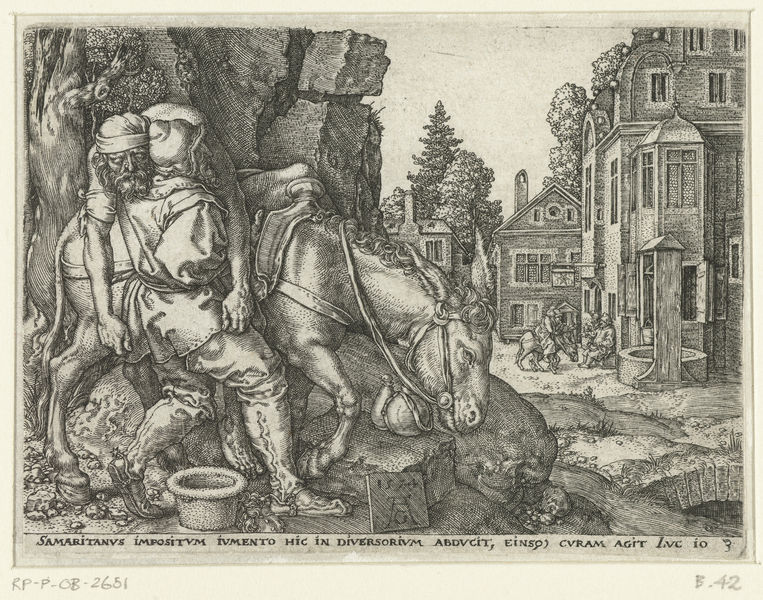
Titel: Barmhartige Samaritaan legt de gewonde man op zijn ezel
Künstler: Heinrich Aldegrever
Standort: Amsterdam
Institution: Rijksmuseum
Schlagwörter: baum, felsen, mann, bäume, menschen, stadt, hut, strasse, weiss, zeichnung, haus, tuch, alt, bart, leiche, mensch, stein, tot, toter, häuser, mantel, ohren, brunnen, esel, pferd, mähne, zügel, topf, fels, dorf, tafel, inschrift, krank, radierung, stich, soldat, beschriftung, helm, stiefel, kranker, hilfe, samariter, spferd